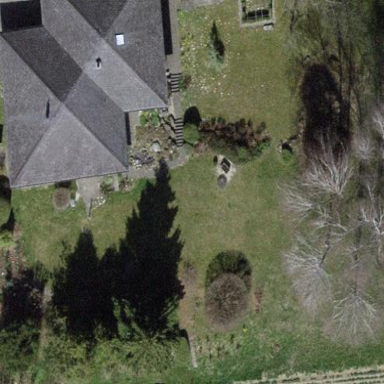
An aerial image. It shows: Simple and straightforward house.